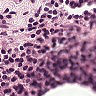
Metastatic tissue present: no